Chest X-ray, AP view. Patient: 16 years old, sex M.
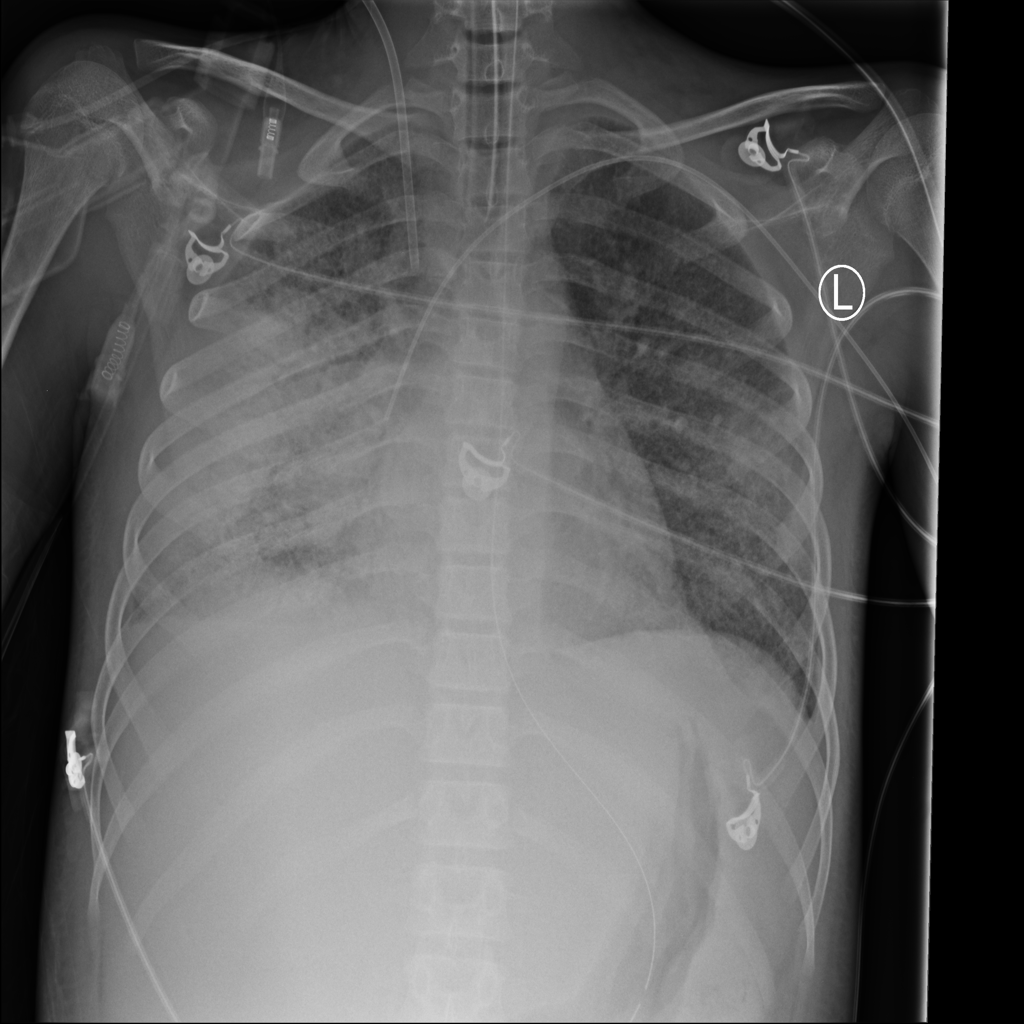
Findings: Consolidation, Infiltration